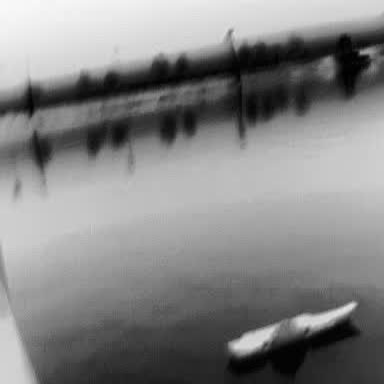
There is a warship in the infrared image.